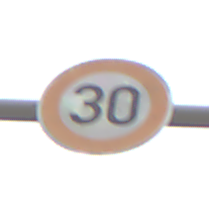
Verkehrszeichen: Geschwindigkeit30
Umgebung: Outdoor, Nature
Tageszeit: MorningAfternoon
Wetter: Overcast
Licht: Natural
Jahreszeit: NotSpecified
Kontrast: LowContrast